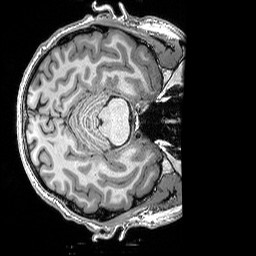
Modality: T1w
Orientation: axial
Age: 37
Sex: male